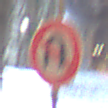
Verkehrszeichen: VerbotWenden
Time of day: Night
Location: Outdoor (Urban)
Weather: Overcast
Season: Winter
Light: Artificial